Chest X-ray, PA view. Patient: 33 years old, sex M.
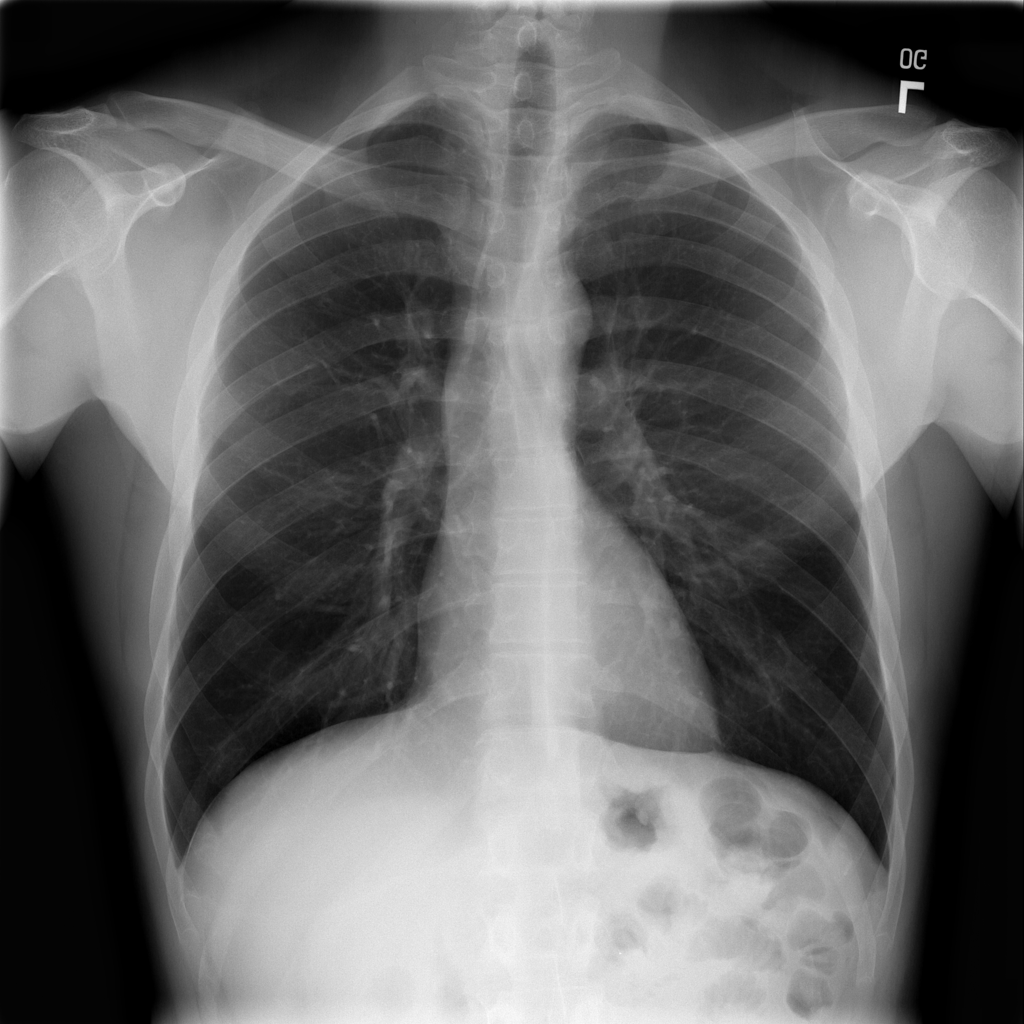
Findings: No Finding